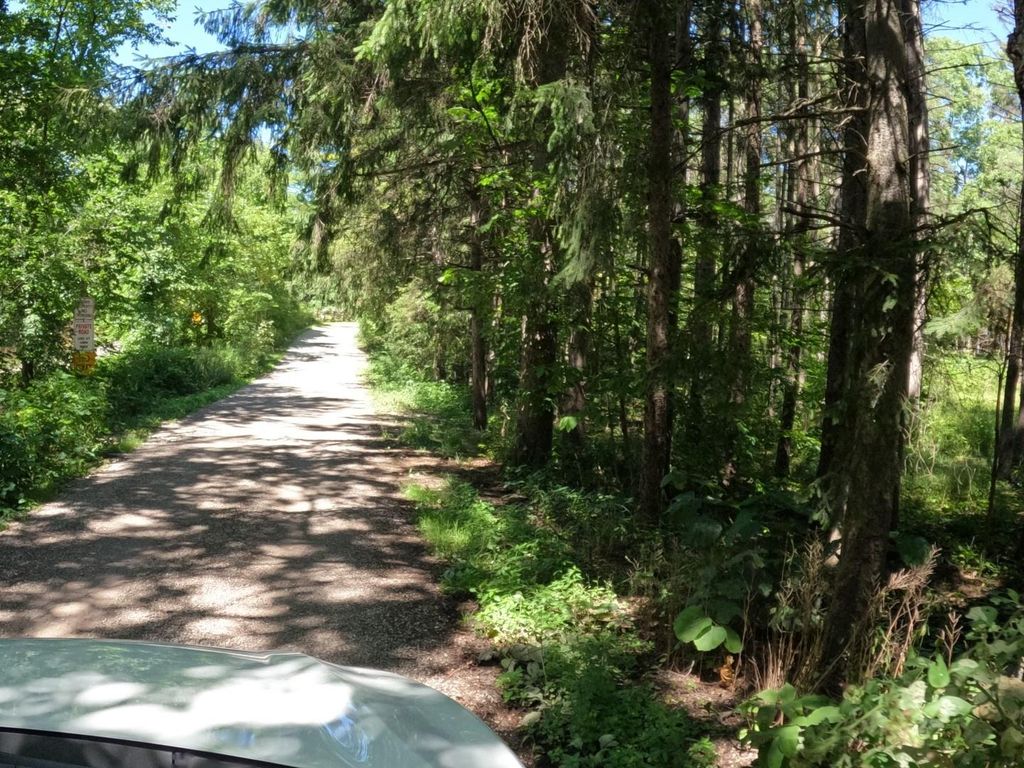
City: kitchener-waterloo